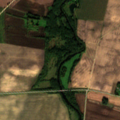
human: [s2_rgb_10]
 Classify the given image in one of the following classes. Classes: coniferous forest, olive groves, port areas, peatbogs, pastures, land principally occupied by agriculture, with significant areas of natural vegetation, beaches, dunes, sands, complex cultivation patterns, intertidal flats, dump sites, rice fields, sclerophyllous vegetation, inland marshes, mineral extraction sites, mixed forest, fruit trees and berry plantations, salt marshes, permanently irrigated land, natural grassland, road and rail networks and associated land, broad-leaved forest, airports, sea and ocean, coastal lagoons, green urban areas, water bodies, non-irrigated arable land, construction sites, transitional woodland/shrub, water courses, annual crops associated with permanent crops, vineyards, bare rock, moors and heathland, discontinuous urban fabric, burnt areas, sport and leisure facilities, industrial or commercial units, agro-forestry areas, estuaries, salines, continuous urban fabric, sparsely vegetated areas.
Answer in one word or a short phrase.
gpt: non-irrigated arable land, land principally occupied by agriculture, with significant areas of natural vegetation